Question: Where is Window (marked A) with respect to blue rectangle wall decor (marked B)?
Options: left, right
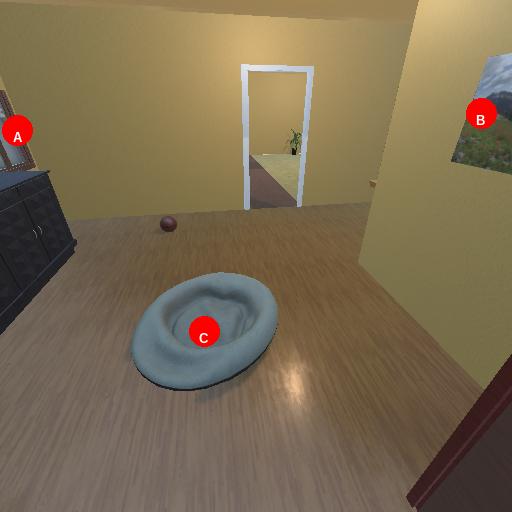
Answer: left